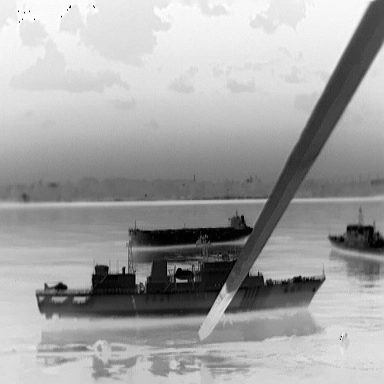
There is a liner in the infrared image.